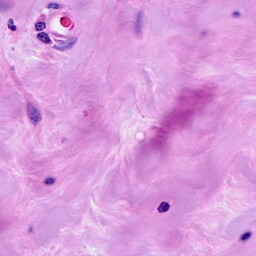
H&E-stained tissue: Breast